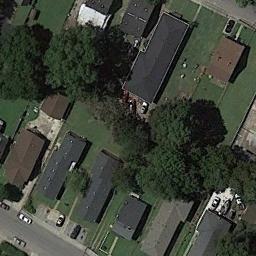
Label: residential